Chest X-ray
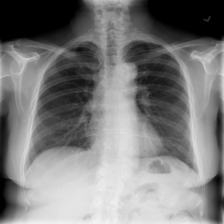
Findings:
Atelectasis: positive
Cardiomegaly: negative
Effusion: negative
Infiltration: positive
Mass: negative
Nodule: negative
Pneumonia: negative
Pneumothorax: negative
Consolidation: negative
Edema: negative
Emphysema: negative
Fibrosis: negative
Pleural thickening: negative
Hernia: negative